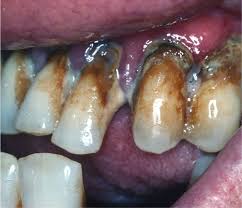
Condition: Gingivitis